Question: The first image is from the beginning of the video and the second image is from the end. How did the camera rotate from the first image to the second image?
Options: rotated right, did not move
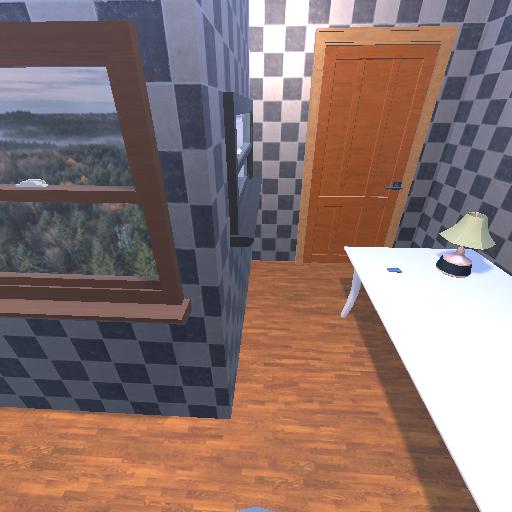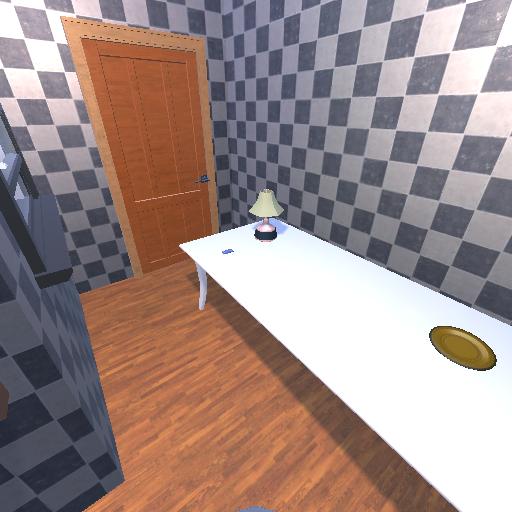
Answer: rotated right